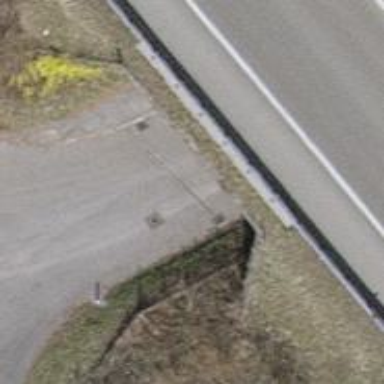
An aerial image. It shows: Unclassified road passing through tunnel.